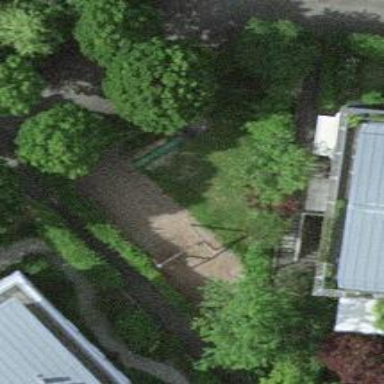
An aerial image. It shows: Playground area for leisure activities on the land.